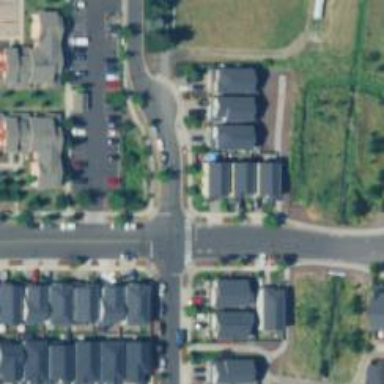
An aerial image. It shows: Smooth asphalt road in residential area.